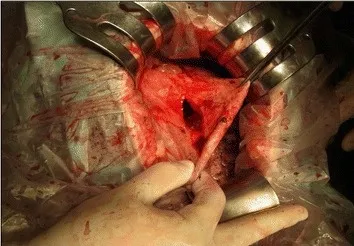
Perforation lesion of hepatic cyst. The perforation lesion was on the ventral side of the cyst. The lesion was approximately 3 cm, and the cyst wall was fibrous.
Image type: medical_photograph (other_medical_photograph)